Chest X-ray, PA view. Patient: 70 years old, sex F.
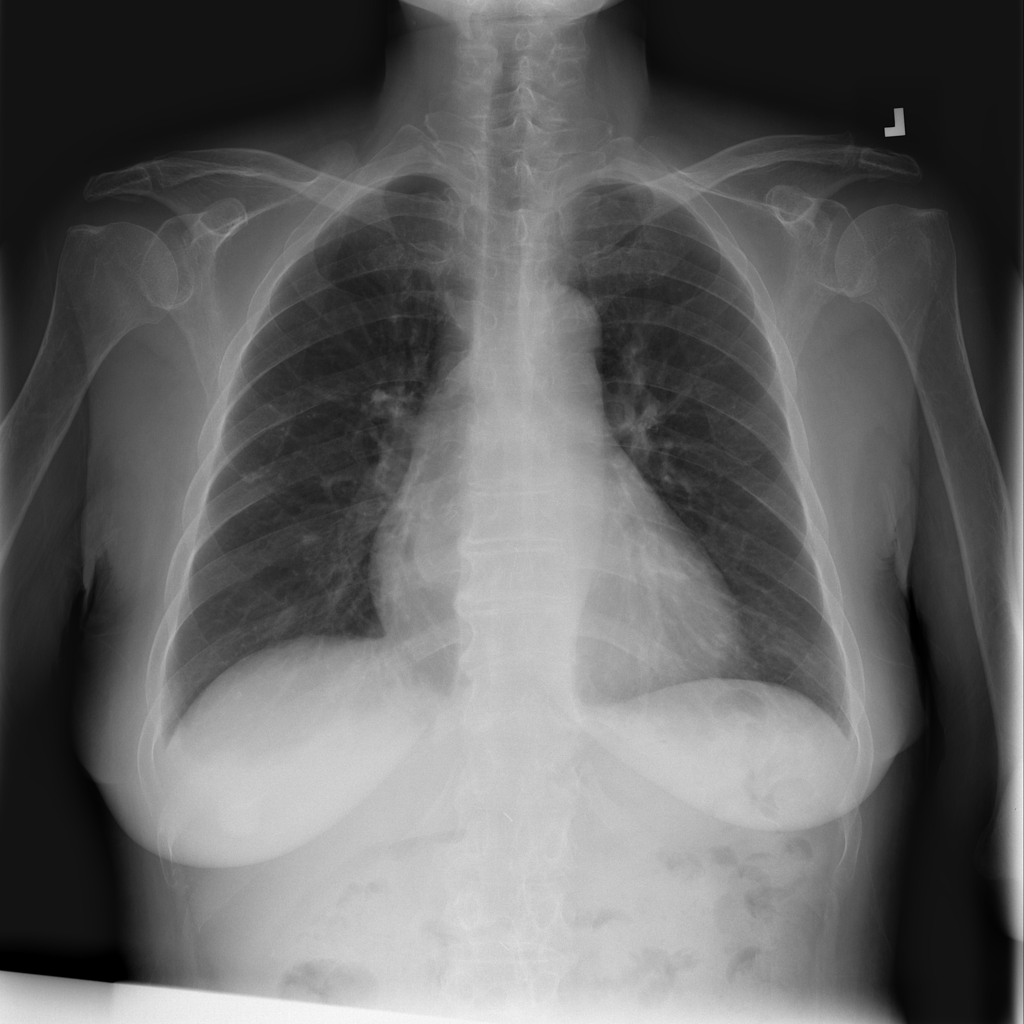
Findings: Effusion